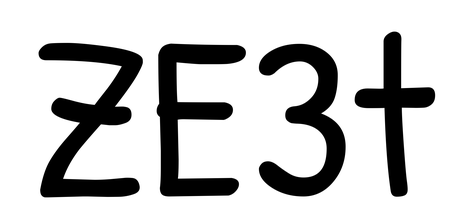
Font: PatrickHand-Regular